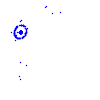
Particle: electron